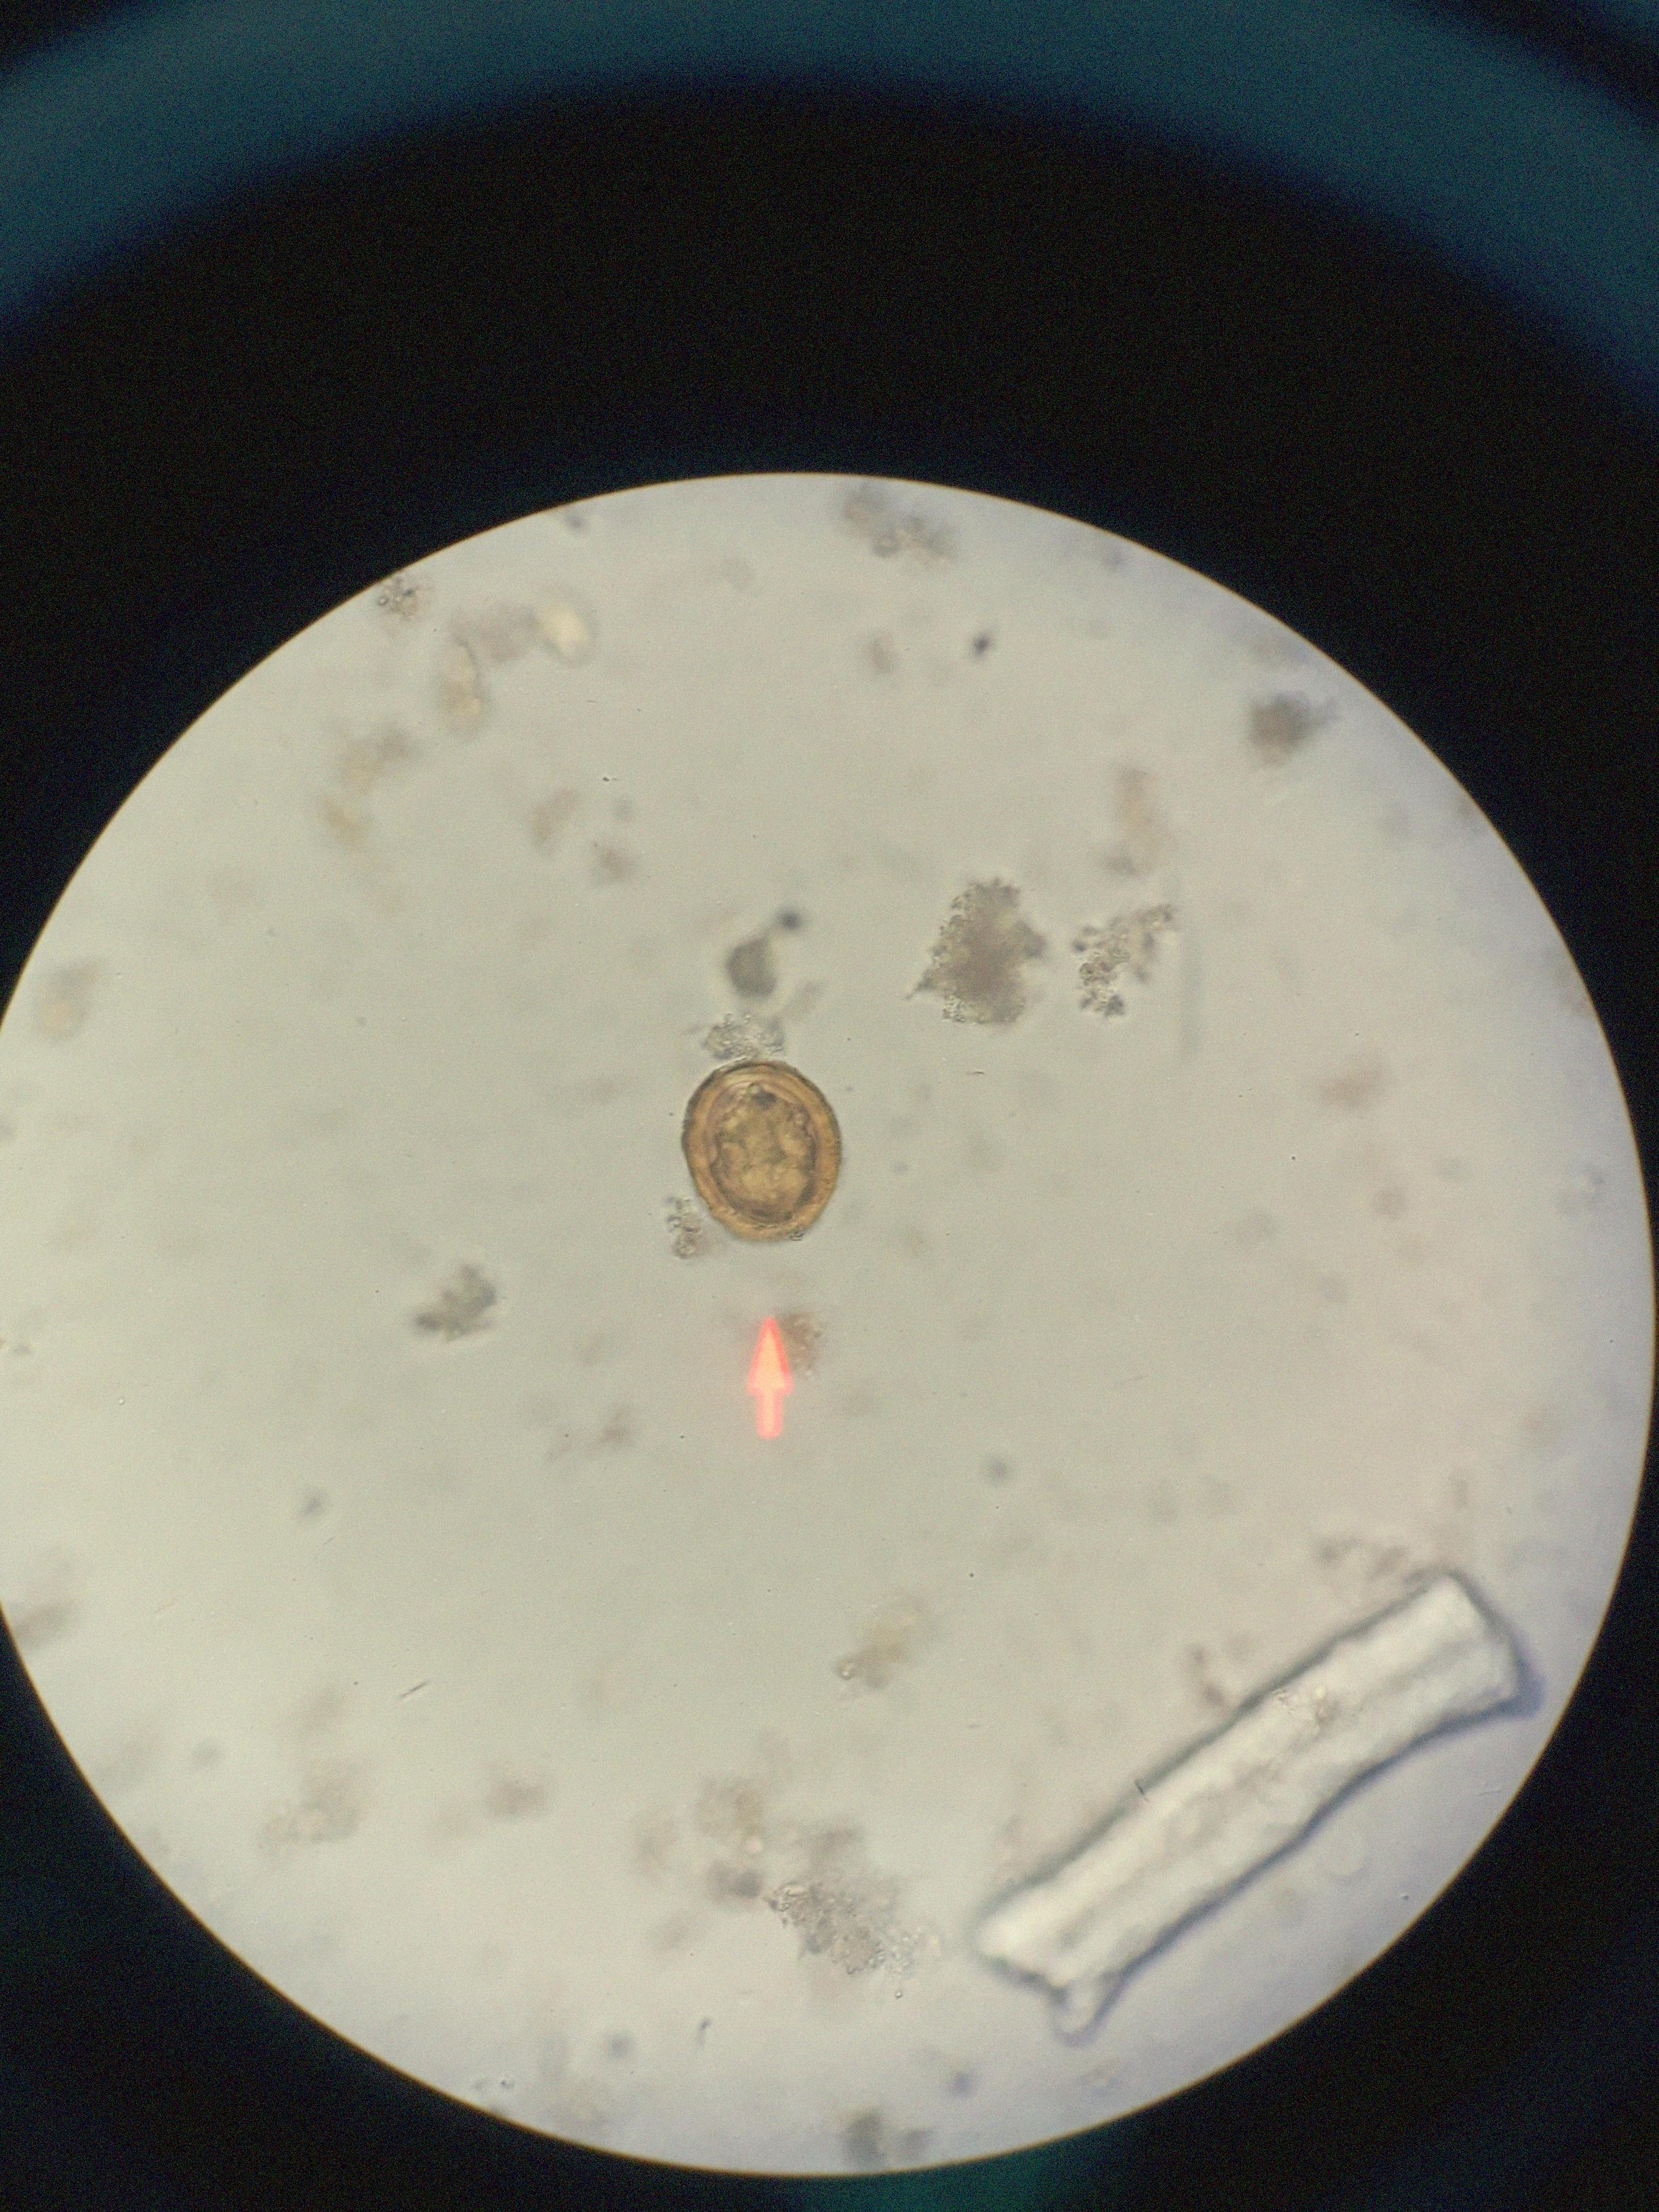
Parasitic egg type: Ascaris lumbricoides